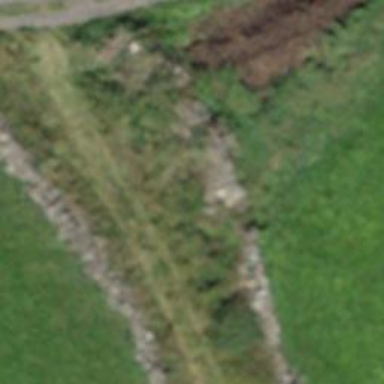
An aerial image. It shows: Wall made of dry stone.